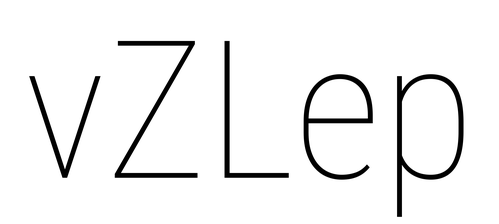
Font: Roboto_Condensed_Thin